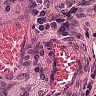
Metastatic tissue present: no